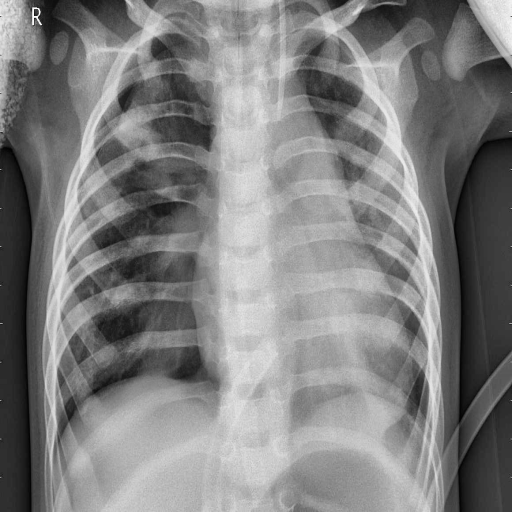
Finding: PNEUMONIA